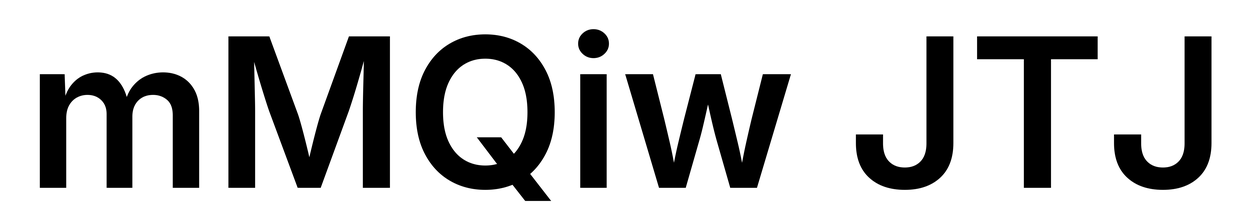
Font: Inter_SemiBold